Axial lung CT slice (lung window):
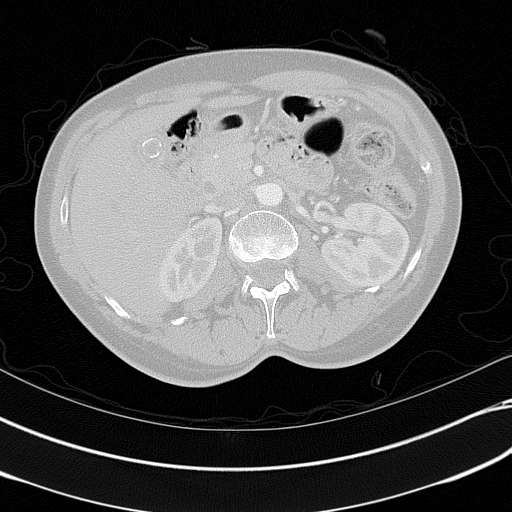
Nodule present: no